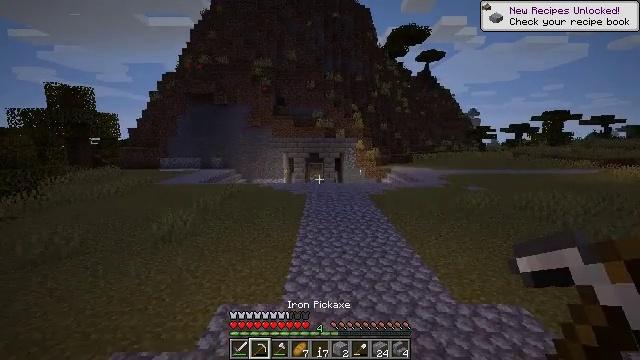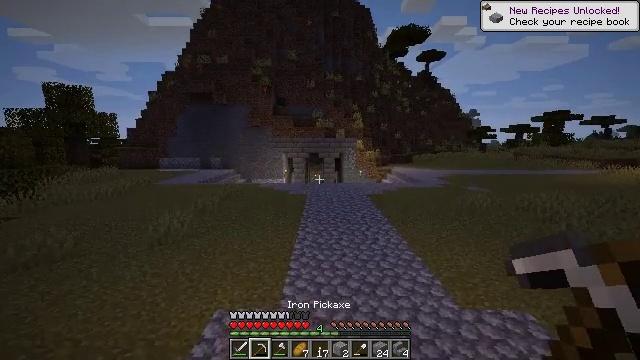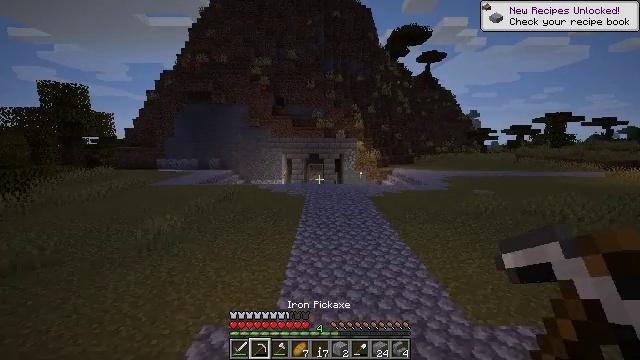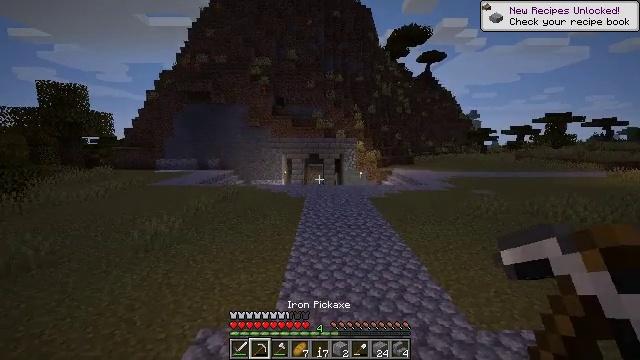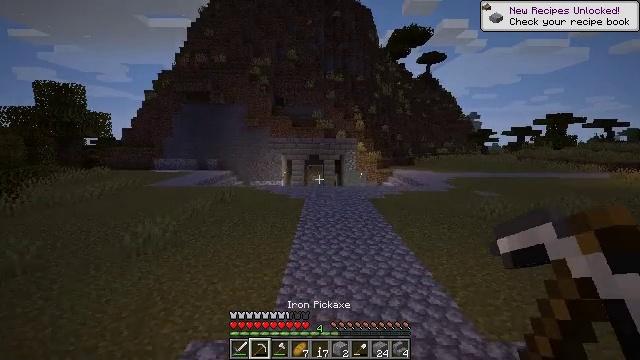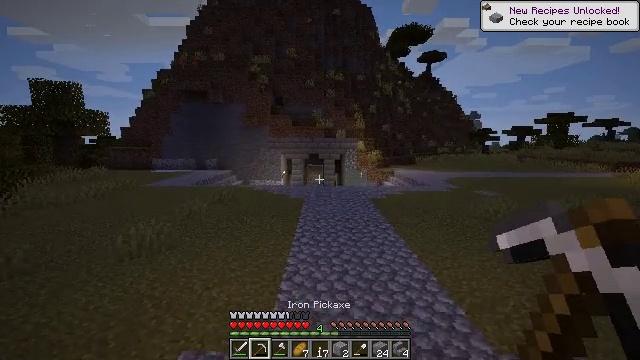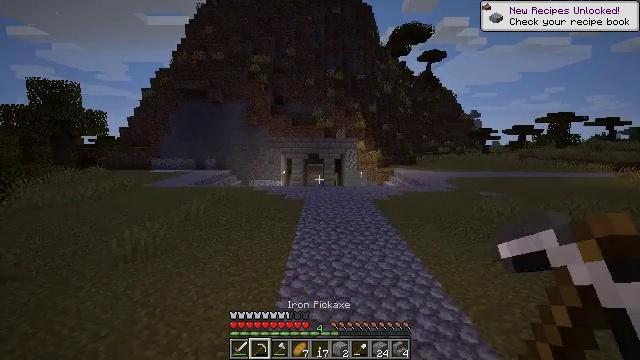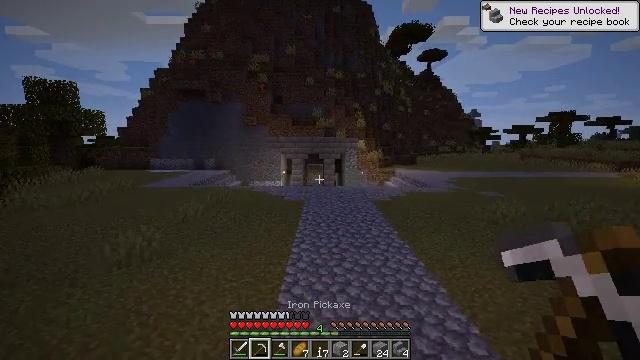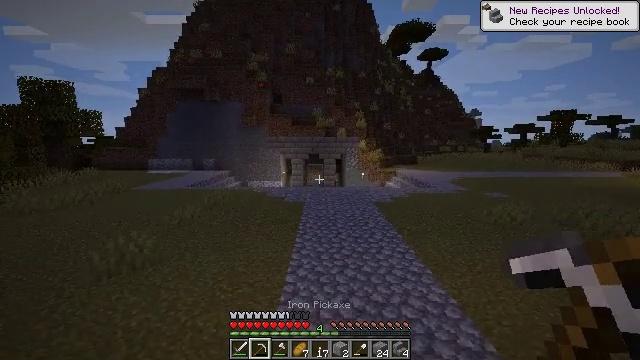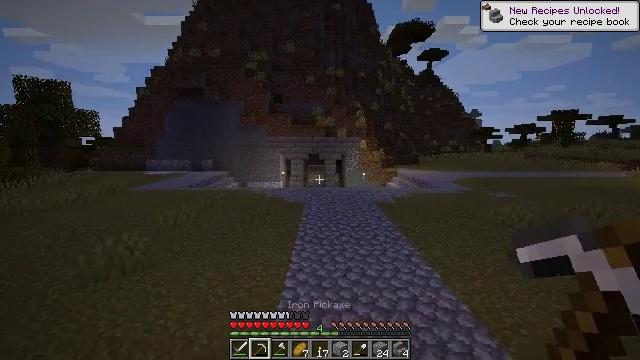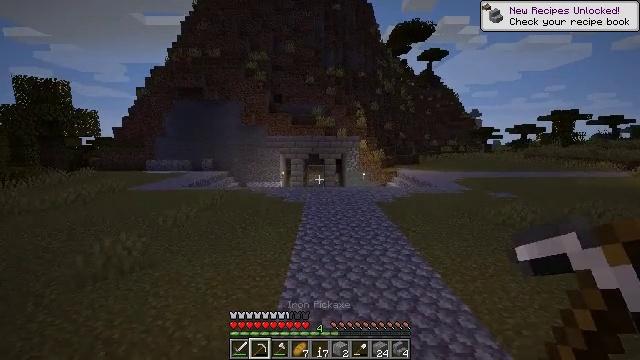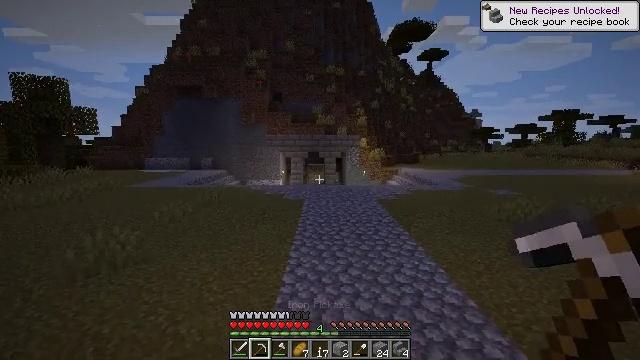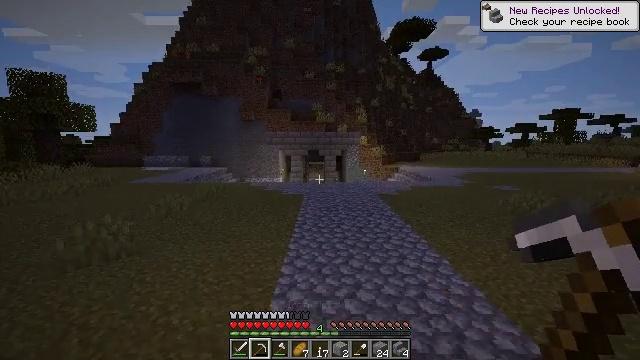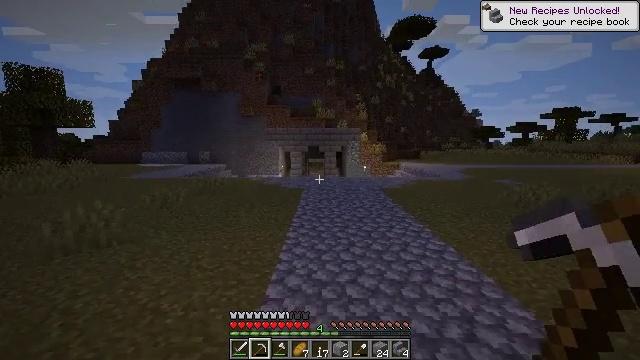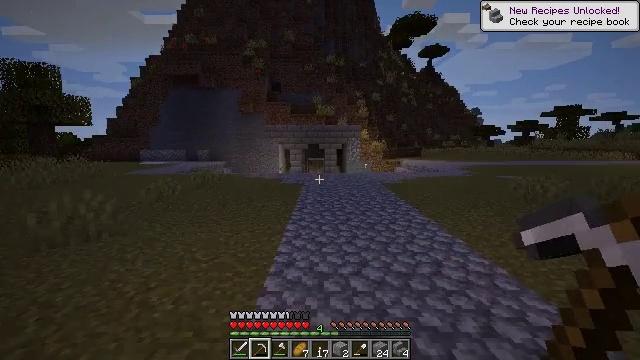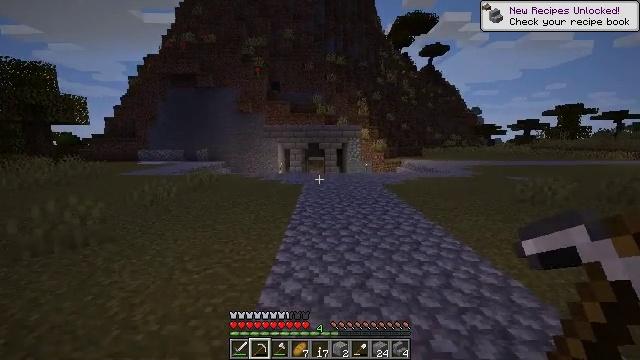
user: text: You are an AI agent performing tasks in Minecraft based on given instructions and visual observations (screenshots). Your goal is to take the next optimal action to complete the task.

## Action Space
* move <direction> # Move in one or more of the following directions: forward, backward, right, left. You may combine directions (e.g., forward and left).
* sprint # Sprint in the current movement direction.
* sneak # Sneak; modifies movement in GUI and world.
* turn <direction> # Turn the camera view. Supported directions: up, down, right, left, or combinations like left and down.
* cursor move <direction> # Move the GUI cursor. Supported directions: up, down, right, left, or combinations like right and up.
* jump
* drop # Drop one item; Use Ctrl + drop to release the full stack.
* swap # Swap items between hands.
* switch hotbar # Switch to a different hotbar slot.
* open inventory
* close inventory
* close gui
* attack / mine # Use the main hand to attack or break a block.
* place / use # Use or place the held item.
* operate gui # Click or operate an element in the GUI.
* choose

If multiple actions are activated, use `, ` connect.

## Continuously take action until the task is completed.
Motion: motion action
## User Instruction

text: Break the stone bricks to collect them.
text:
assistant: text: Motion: move forward
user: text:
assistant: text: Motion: move forward
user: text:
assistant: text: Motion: move forward
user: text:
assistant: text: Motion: move forward
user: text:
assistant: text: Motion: move forward
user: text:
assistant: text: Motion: move forward
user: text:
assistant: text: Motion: move forward
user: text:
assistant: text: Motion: move forward
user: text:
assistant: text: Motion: move forward
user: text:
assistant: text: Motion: move forward, jump
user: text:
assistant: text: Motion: move forward, jump
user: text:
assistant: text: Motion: move forward, jump
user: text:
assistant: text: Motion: move forward, jump
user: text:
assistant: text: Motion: move forward
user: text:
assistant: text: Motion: move forward
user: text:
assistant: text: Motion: move forward
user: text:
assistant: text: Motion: move forward
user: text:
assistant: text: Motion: move forward
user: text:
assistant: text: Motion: move forward
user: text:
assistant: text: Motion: move forward
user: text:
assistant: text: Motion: move forward
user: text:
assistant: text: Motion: move forward, jump
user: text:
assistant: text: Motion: move forward, jump
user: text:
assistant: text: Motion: move forward, jump
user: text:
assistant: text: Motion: move forward, jump
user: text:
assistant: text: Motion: move forward
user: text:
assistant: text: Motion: move forward
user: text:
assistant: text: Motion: move forward
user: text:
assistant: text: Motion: move forward
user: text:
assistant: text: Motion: move forward